Question: I always face problems with the UIScrollView which is:
I have a UIViewController that contains two tableViewControllers, the contents of these tables are bigger than the height of the iphone, so I need to use a scroller. I enable the scroll of the table, but the height of the table is big, so I need to scroll all the screen also, for this reason, I added a UIScrollView and I put these two tables inside, for now I have three scrolls, (for the two tables and for the UIScrollView).
What I need is: to allow scroll the tables with the scroll of whole screen, it means to combine the scroll of the table with the scroll of the UIScrollView.

Is there any method to combine the scrollers??
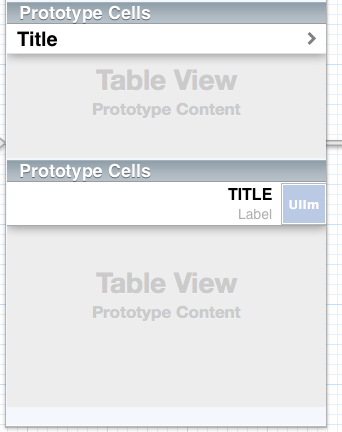
Answer: you dont need to put a UIScrollView behind the UiTableViews as the tableViews have their own scrollers. No matter how much data/cells you have in the tableView it will allow you to scroll easily.